Question: I have the following code which is my 'Default.aspx':
'''
<div style="padding-left: 10px; padding-top: 10px;">
<asp:BulletedList ID="tabs" ClientIDMode="Static" runat="server" DisplayMode="HyperLink">
<asp:ListItem Text="Status" Value="#tab1"></asp:ListItem>
<asp:ListItem Text="Your Tasks" Value="#tab2"></asp:ListItem>
<asp:ListItem Text="Messages" Value="#tab3"></asp:ListItem>
<asp:ListItem Text="Dependencies" Value="#tab4"></asp:ListItem>
<asp:ListItem Text="Documents" Value="#tab5"></asp:ListItem>
<asp:ListItem Text="Pro-Forma" Value="#tab6"></asp:ListItem>
<asp:ListItem Text="Admin Controls" Value="#tab7"></asp:ListItem>
</asp:BulletedList>
<asp:Panel ID="content" runat="server" ClientIDMode="Static">
<asp:Panel ID="tab1" ClientIDMode="Static" runat="server">THIS IS A TEST #1
<asp:GridView ID="yourTasksGV" runat="server" ClientIDMode="Static" EmptyDataText="There is no data to display">
</asp:GridView>
</asp:Panel>
<asp:Panel ID="tab2" ClientIDMode="Static" runat="server">THIS IS A TEST #2
</asp:Panel>
<asp:Panel ID="tab3" ClientIDMode="Static" runat="server">THIS IS A TEST #3</asp:Panel>
<asp:Panel ID="tab4" ClientIDMode="Static" runat="server">THIS IS A TEST #4</asp:Panel>
<asp:Panel ID="tab5" ClientIDMode="Static" runat="server">THIS IS A TEST #5</asp:Panel>
<asp:Panel ID="tab6" ClientIDMode="Static" runat="server">THIS IS A TEST #6</asp:Panel>
<asp:Panel ID="tab7" ClientIDMode="Static" runat="server">THIS IS A TEST #7</asp:Panel>
</asp:Panel>
</div>
'''
The 'tabs' and 'contents' are controlled by JQuery:
'''
<script type="text/javascript">
$(document).ready(function () {
$("#content div").hide(); // Initially hide all content
$("#tabs li:first").attr("id", "current"); // Activate first tab
$("#content div:first").fadeIn(); // Show first tab content
$('#tabs a').click(function (e) {
e.preventDefault();
$("#content div").hide(); //Hide all content
$("#tabs li").attr("id", ""); //Reset id's
$(this).parent().attr("id", "current"); // Activate this
//$('#' + $(this).attr('title')).fadeIn(); // Show content for current tab
$($(this).attr('href')).fadeIn();
});
});
</script>
'''
I am populating the 'GridView' from code behind during 'Page_Load'. The 'THIS IS A TEST #1' is displayed but the 'GridView' is not shown. When I go in to the 'Developer Tools' I can see the Table which was generated but somehow it is wrapped within a DIV ('display: hidden') which I am sure was created by the JQuery code above.
Here is what it looks like:

I am not sure why there is the DIV with the '6' is created from and where are there all those 'JQuery###################' in those contents DIV?
How can I modify the JQuery so that when the page first loads, anything inside the first 'content' DIV is shown (even if there are multiples) and then if I go to the other tabs and comes back to the first tab it is still displayed.
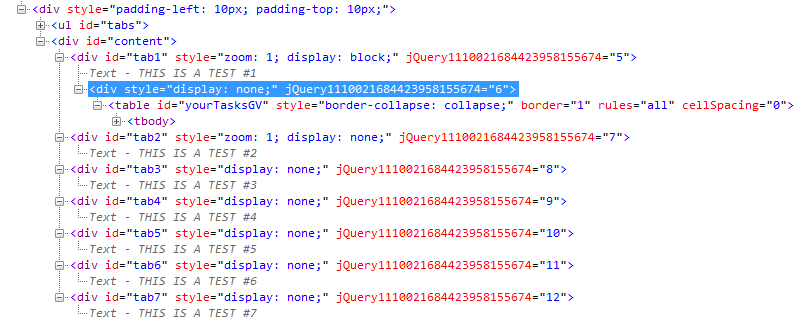
Answer: You only want the children hidden , not all descendent '<div>'
Try:
'''
$("#content").children().hide();
'''
And you can chain your show() to it also
'''
$("#content").children().hide().first().show();
'''